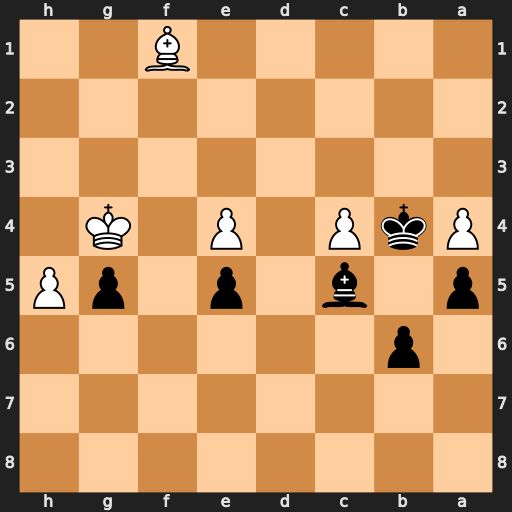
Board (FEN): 8/8/1p6/p1b1p1pP/PkP1P1K1/8/8/5B2
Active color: b
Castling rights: -
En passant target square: -
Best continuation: Bf8 h6 Bxh6